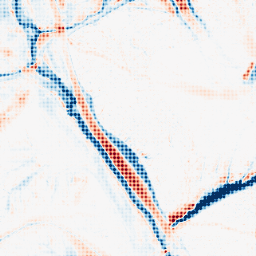
Category: morphological
Decomposition family: morphological_ellipse
Decomposition parameters: operation: average
width: 20
height: 30
Upsampling method: sinc_blackman
Upsampling parameters: scale: 8
kernel_size: 8
Upsampling scale: 8